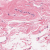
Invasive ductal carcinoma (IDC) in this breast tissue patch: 0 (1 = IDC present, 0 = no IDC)